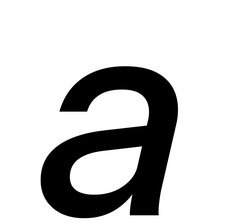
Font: InstrumentSans-Italic_Medium_Italic